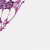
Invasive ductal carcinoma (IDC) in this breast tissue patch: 1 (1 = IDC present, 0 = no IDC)